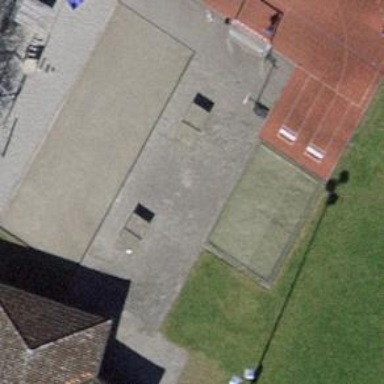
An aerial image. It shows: Pitch for leisure activities.